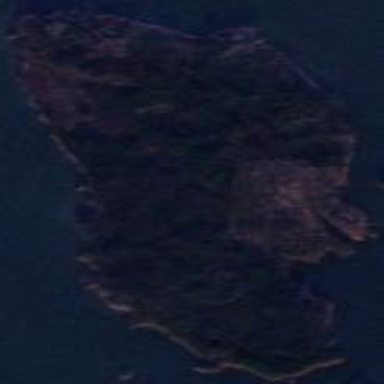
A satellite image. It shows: Island with natural coastline.